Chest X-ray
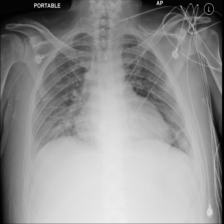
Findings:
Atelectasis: positive
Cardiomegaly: negative
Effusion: negative
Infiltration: negative
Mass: negative
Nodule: negative
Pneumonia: negative
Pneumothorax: negative
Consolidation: negative
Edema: negative
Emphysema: negative
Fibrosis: negative
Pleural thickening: negative
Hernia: negative